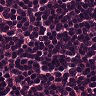
Metastatic tissue present: no